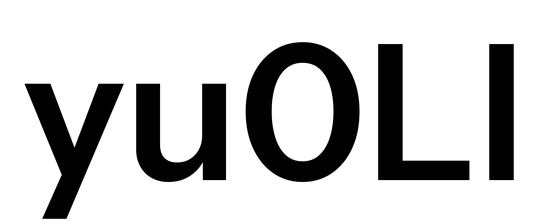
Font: InstrumentSans_SemiBold